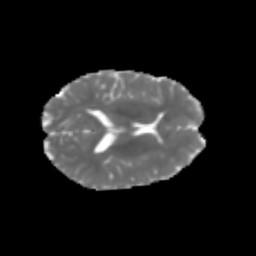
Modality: MD
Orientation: axial
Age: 31
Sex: female
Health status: healthy